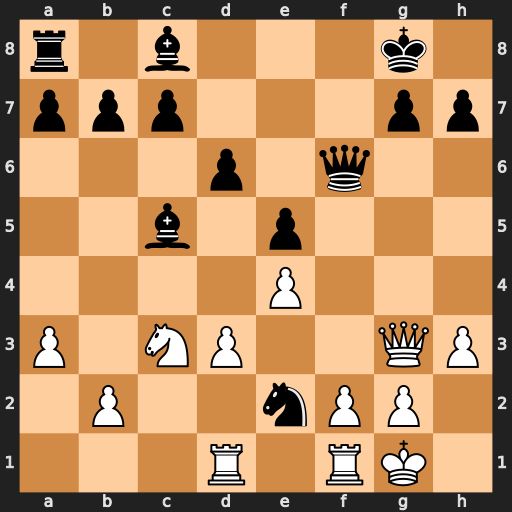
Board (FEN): r1b3k1/ppp3pp/3p1q2/2b1p3/4P3/P1NP2QP/1P2nPP1/3R1RK1
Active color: w
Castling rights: -
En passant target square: -
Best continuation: Nxe2